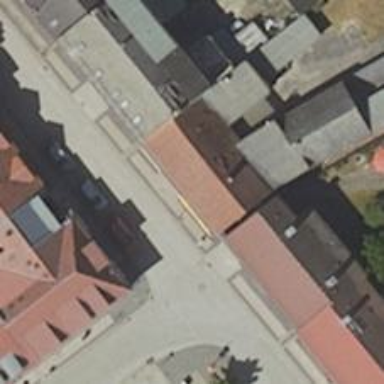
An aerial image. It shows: Bakery.